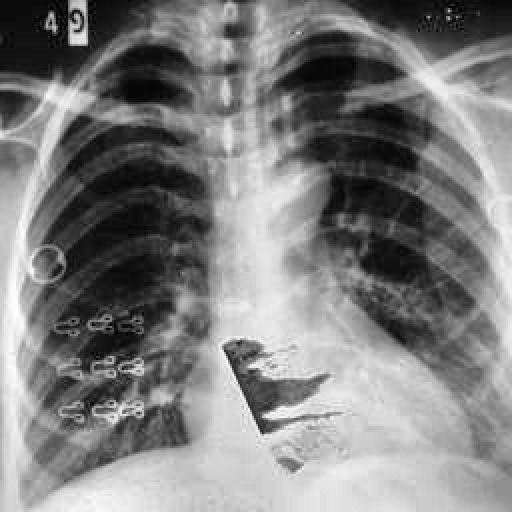
Finding: TUBERCULOSIS